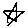
Label: star